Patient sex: M
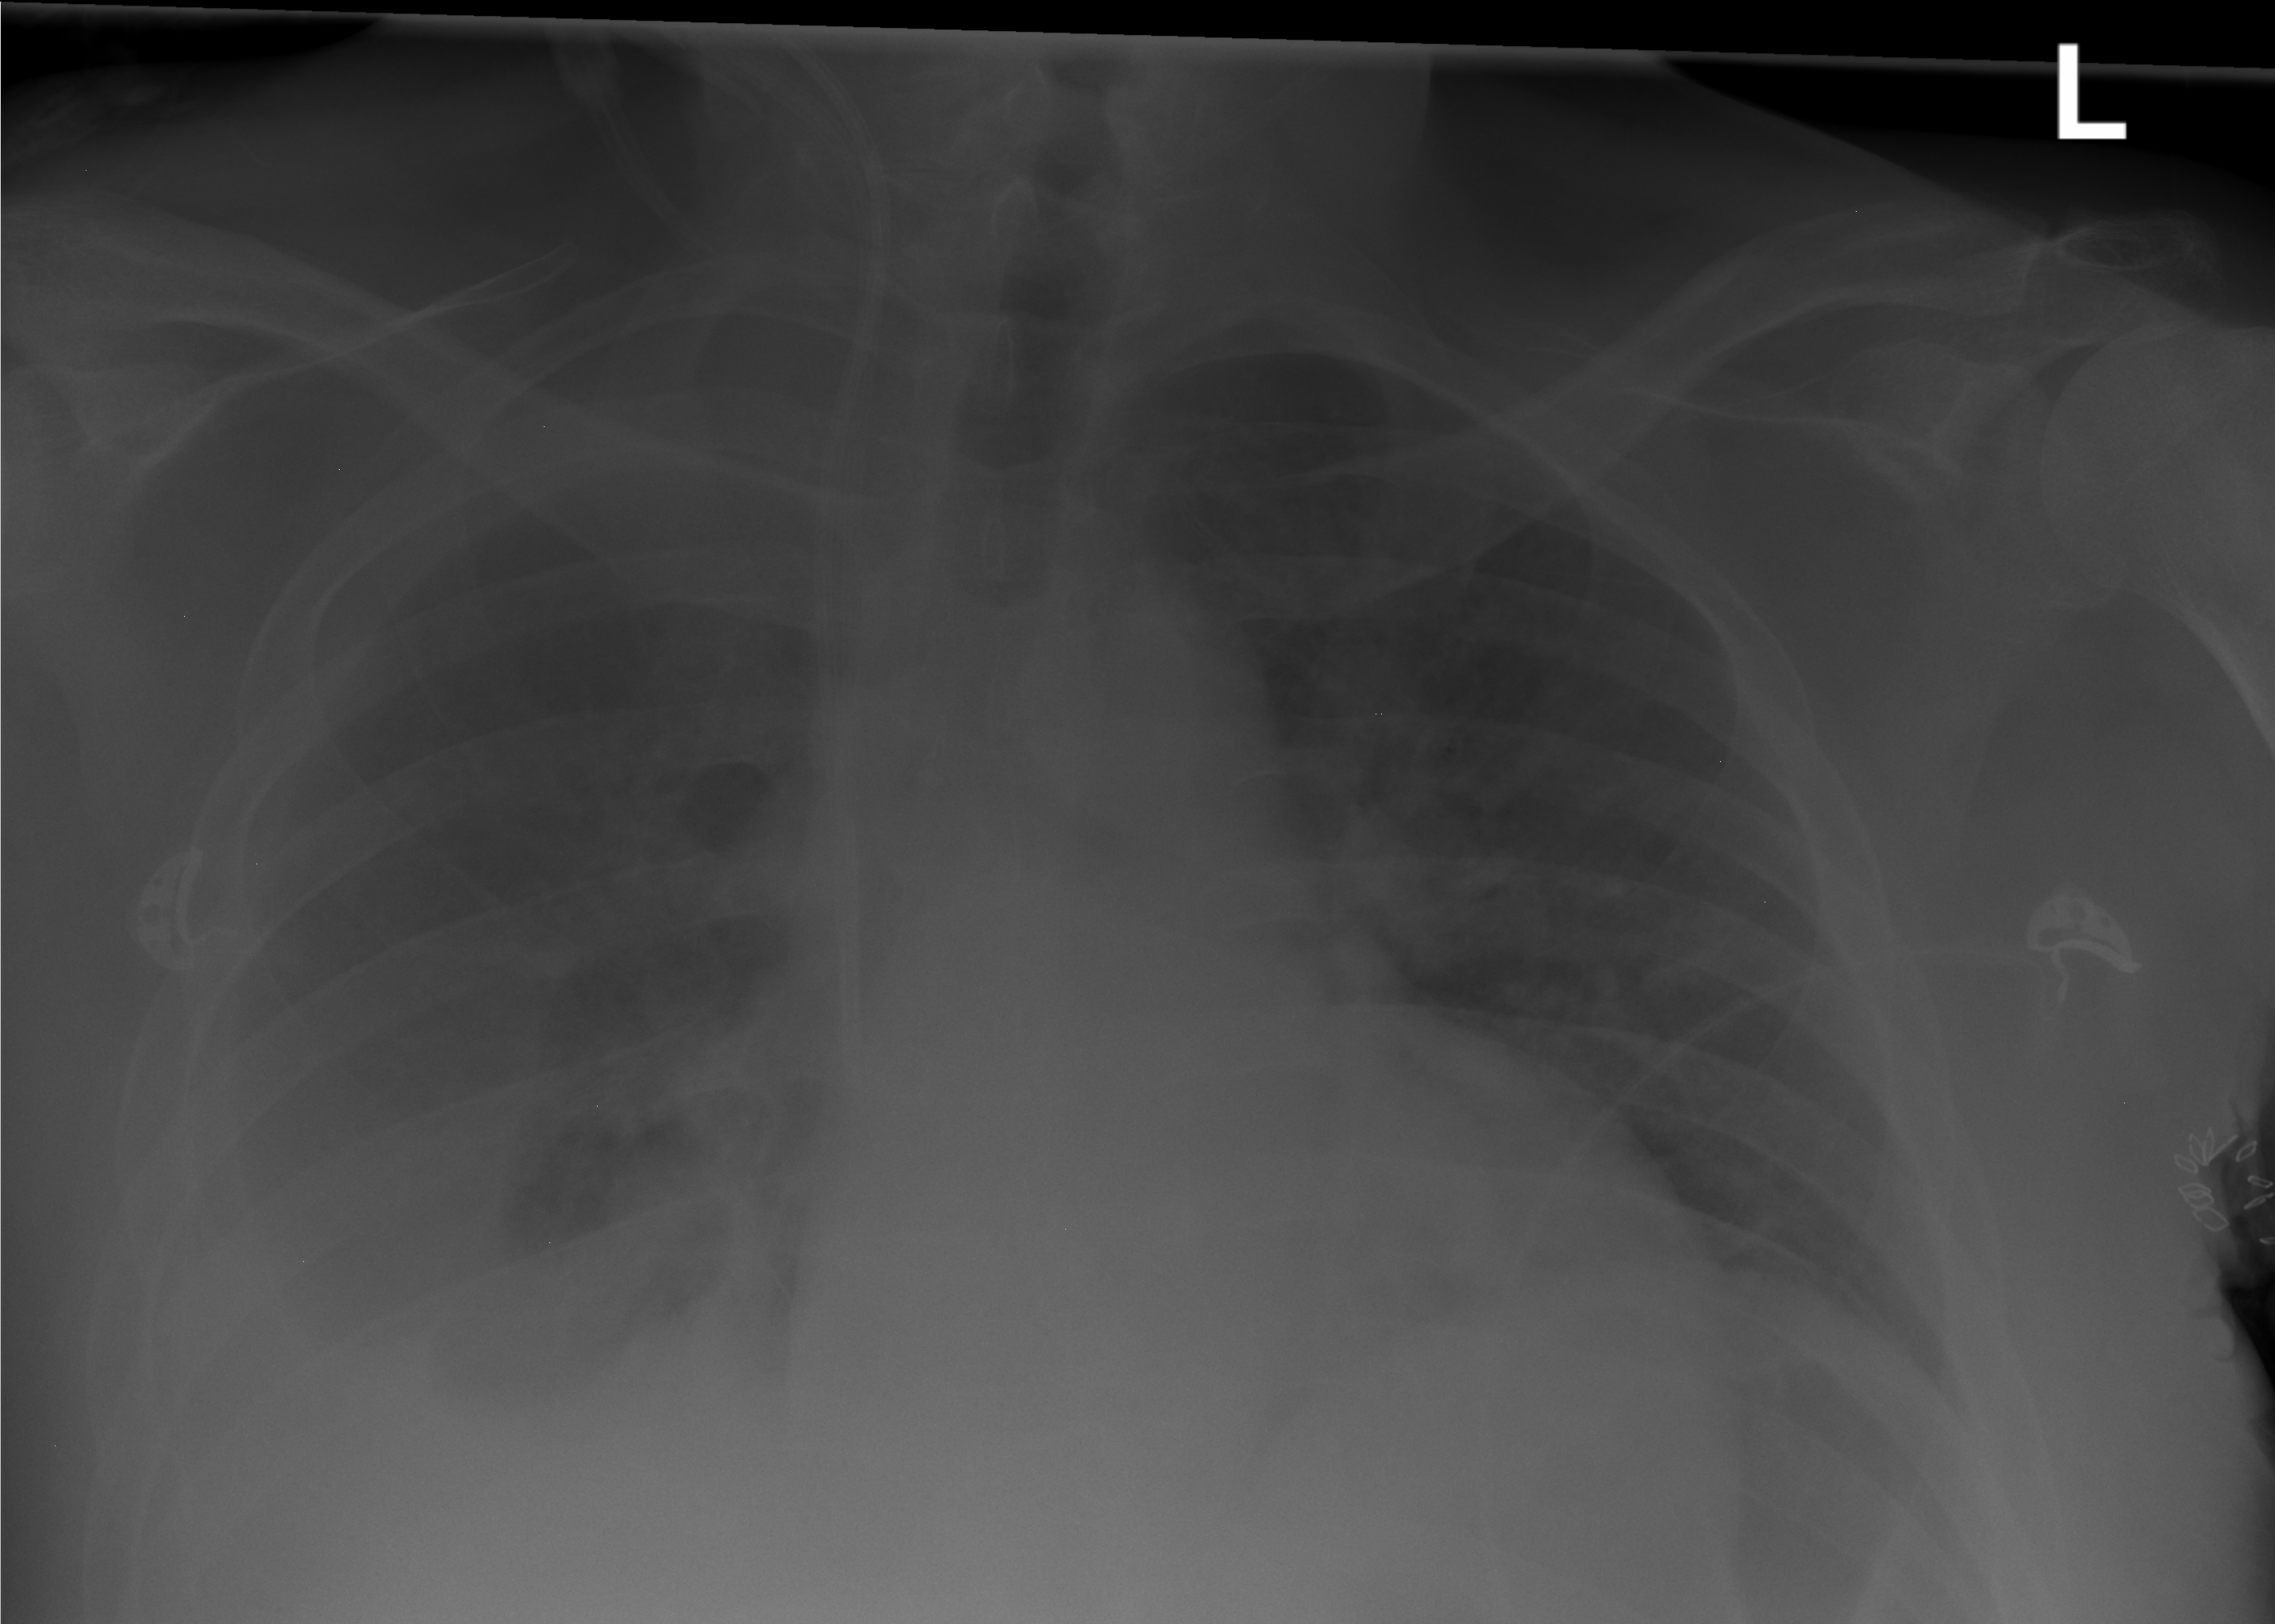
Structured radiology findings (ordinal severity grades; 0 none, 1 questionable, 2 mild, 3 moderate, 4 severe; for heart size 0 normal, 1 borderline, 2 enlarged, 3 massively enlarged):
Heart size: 2
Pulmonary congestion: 3
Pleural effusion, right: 3
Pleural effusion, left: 0
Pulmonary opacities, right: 0
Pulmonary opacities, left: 0
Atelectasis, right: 3
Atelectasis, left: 0